Field crop: maize
Growth stage: 1
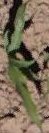
Species: maize